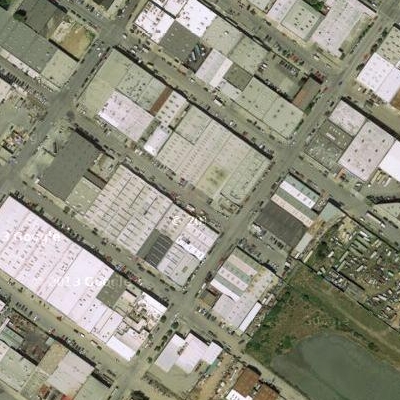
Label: Industry